Field crop: maize
Growth stage: 2
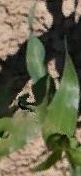
Species: maize